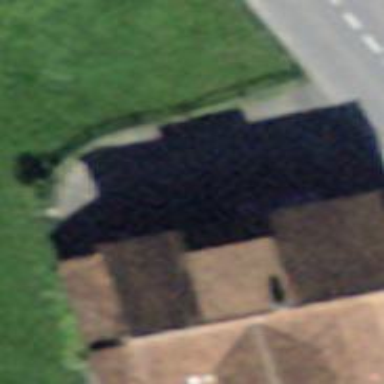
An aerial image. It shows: Simple and straightforward house.